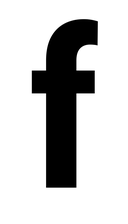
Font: Roboto_Condensed_Bold